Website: lowes
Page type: billing-address
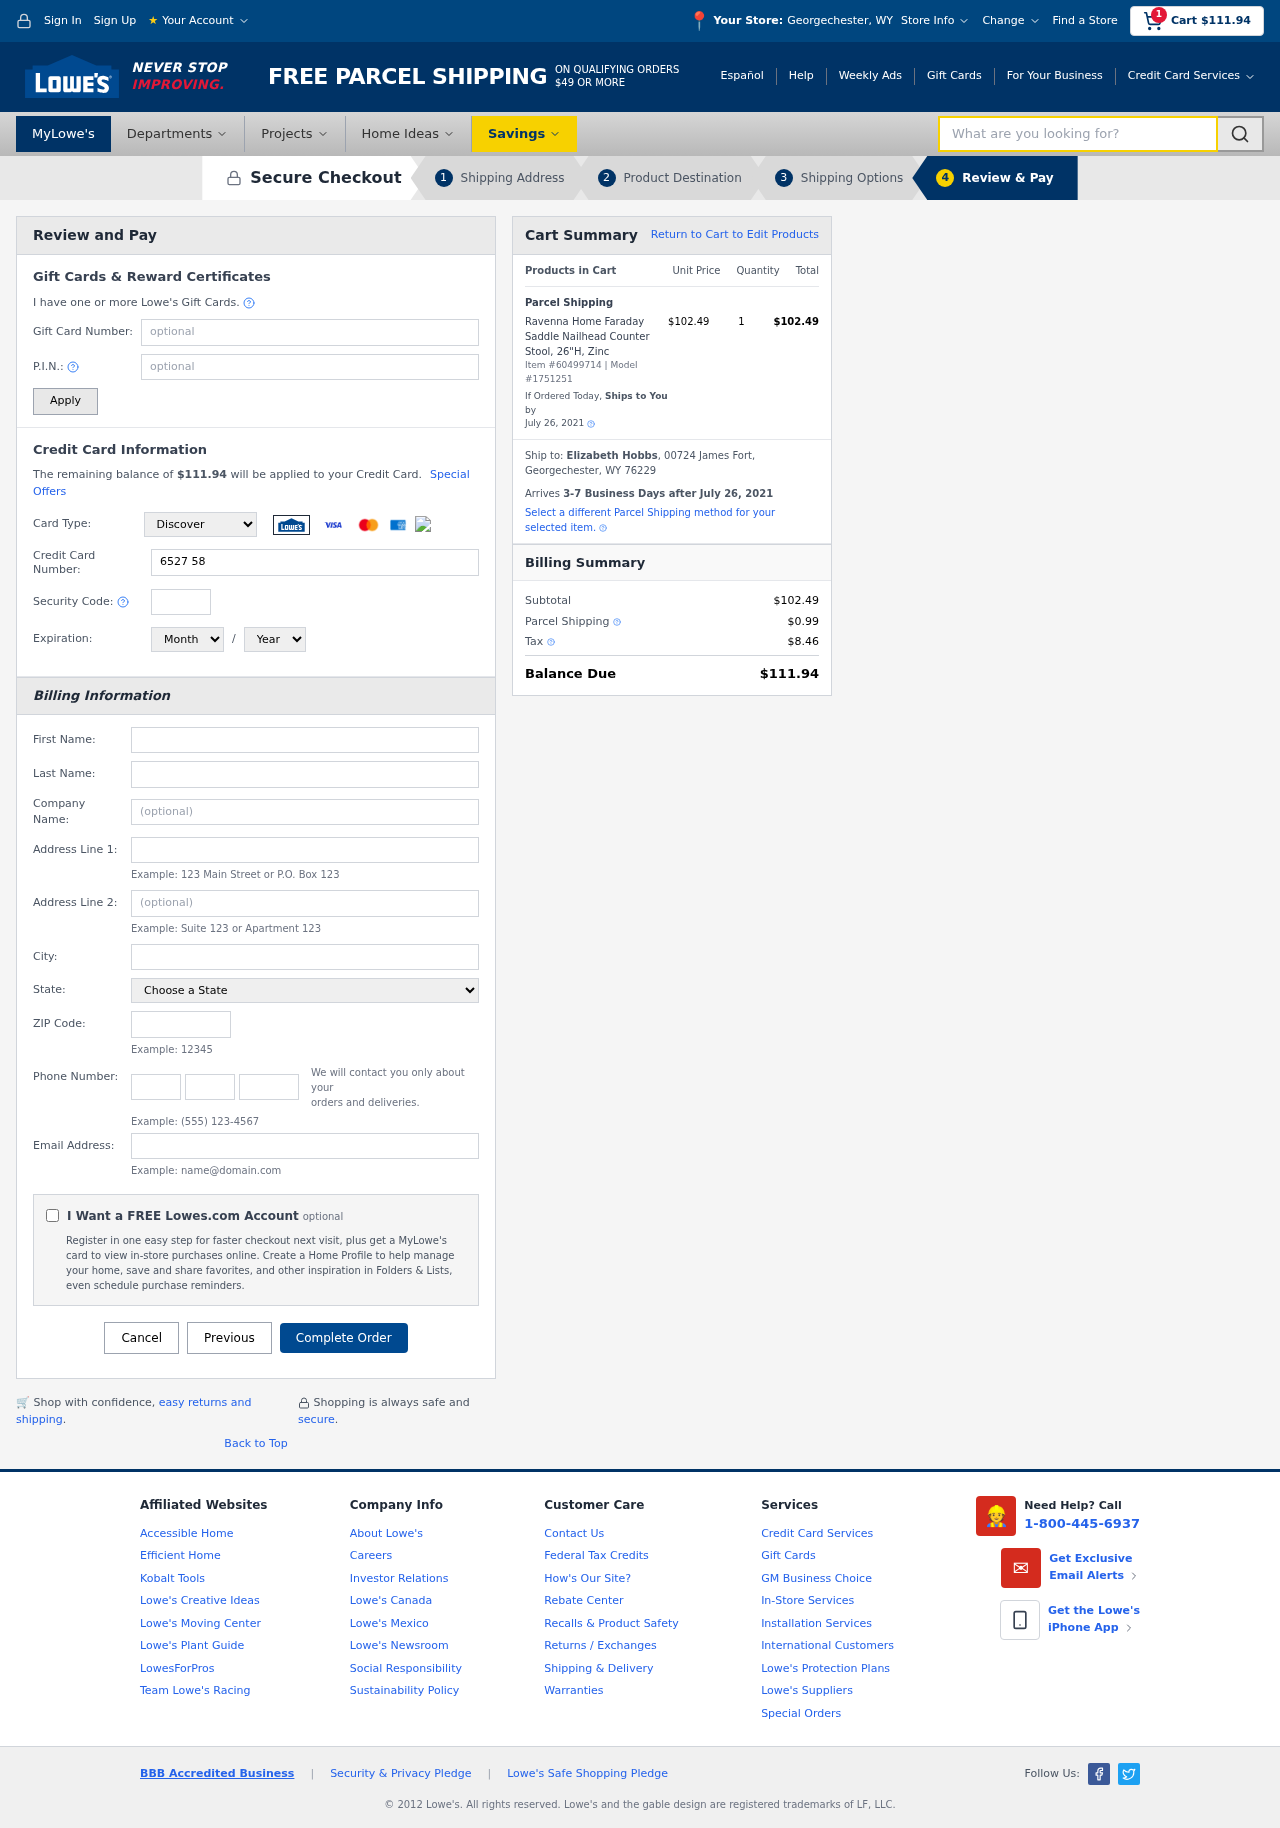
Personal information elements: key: PII_CARD_CVV
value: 754
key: PII_CARD_EXPIRY_MONTH
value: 06
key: PII_CARD_EXPIRY_YEAR
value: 30
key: PII_CARD_NUMBER
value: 6527 5881 3010 8553
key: PII_CARD_TYPE
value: Discover
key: PII_CITY
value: Georgechester
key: PII_CITY_STATE
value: Georgechester, WY
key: PII_EMAIL
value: elizabeth_hobbs@gmail.com
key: PII_FIRSTNAME
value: Elizabeth
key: PII_FULLNAME
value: Elizabeth Hobbs
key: PII_LASTNAME
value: Hobbs
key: PII_PHONE_AREA
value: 283
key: PII_PHONE_PREFIX
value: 618
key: PII_PHONE_SUFFIX
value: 6118
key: PII_POSTCODE
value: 76229
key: PII_STATE
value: Wyoming
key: PII_STREET
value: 00724 James Fort
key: PII_CITY_STATE_ZIP
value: Georgechester, WY 76229
Product elements: key: PRODUCT1_NAME
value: Ravenna Home Faraday Saddle Nailhead Counter Stool, 26"H, Zinc
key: PRODUCT1_PRICE
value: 102.49
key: PRODUCT1_QUANTITY
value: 1
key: PRODUCT_ITEM_NUMBER
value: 60499714
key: PRODUCT_MODEL_NUMBER
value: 1751251
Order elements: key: ORDER_SUBTOTAL
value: $111.94
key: ORDER_TOTAL
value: $111.94
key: ORDER_SHIPPING_DATE
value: July 26, 2021
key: ORDER_SUBTOTAL
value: $102.49
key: ORDER_DELIVERY_DATE
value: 3-7 Business Days after July 26, 2021
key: ORDER_SHIPPING_DATE2
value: July 26, 2021
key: ORDER_SUBTOTAL2
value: $102.49
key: ORDER_SHIPPING_COST
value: $0.99
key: ORDER_TAX
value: $8.46
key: ORDER_TOTAL2
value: $111.94
Search elements: key: HEADER_SEARCH
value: What are you looking for?